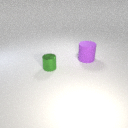
large purple rubber cylinder behind small green metal cylinder